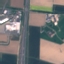
Land use / land cover: Highway